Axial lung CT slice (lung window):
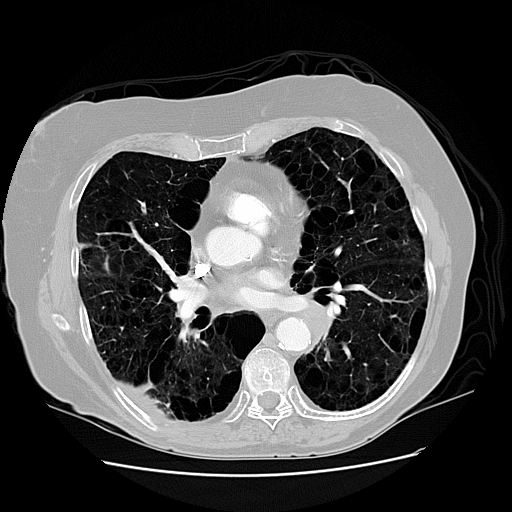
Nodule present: yes
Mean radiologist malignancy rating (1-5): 2